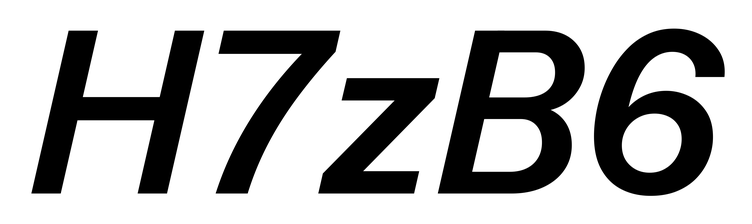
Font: InstrumentSans-Italic_SemiBold_Italic